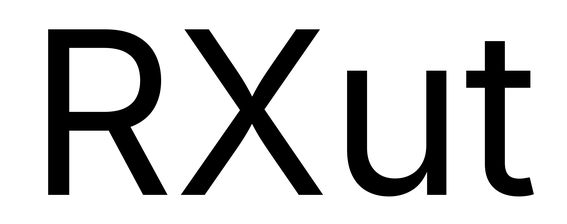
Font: Inter_Regular